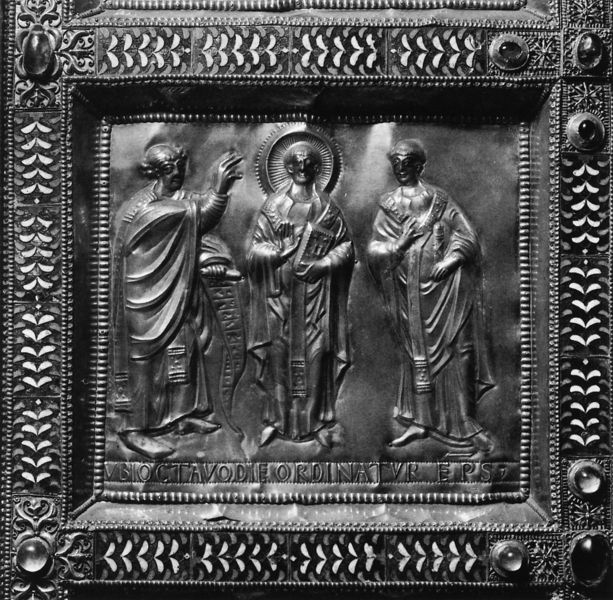
Titel: Goldaltar von Mailand, sog. Pala d’oro
Künstler: Volvinus
Standort: Mailand, S. Ambrogio (EU - I)
Schlagwörter: hand, mann, weiß, grau, männer, schwarz, muster, bibel, gesicht, rahmen, silber, gewand, drei, gewänder, edelsteine, relief, füsse, figuren, bischof, inschrift, bronze, foto, fotografie, buch, schwarzweiß, portal, heiligenschein, silbern, edelstein, mönch, heiliger, mönche, heilig, quadrat, gemmen, bischoff, heilihenschein, episcopus, ubi octavo die ordinatur episcopus